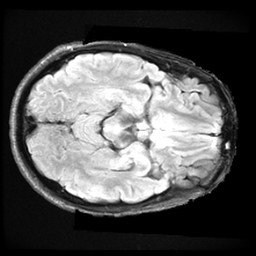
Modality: FLAIR
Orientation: axial
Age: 35
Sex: male
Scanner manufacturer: ge
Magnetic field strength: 3 T
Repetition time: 11 s
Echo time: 0.1497 s